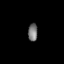
Tissue: prostate
Cell type: T cells
Senescence score: 0.7449
Nuclear area (px): 166
Mean DAPI intensity: 116.578